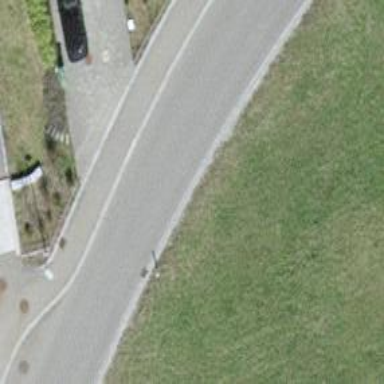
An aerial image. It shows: Asphalt road classified as tertiary.